Question: I have codeblocks installed on an HD, the compiler works fine. The reason its on an HD is because my school doesn't like people installing things onto the computers...
main.cpp works fine. If I coded everything in this I wouldn't run into any problems. The only problem is, if I add a class to the project I get several errors.

I touched the classes at all, they compile fine on my computer at home. Is it because the project is not saved in a proper directory/folder? I have a folder for the project inside the codeblocks folder on the HD, so it should be able to find the theclass.h and theclass.cpp files.
If main.cpp also didn't work, it would make more sense. But why is it that the new class won't work?
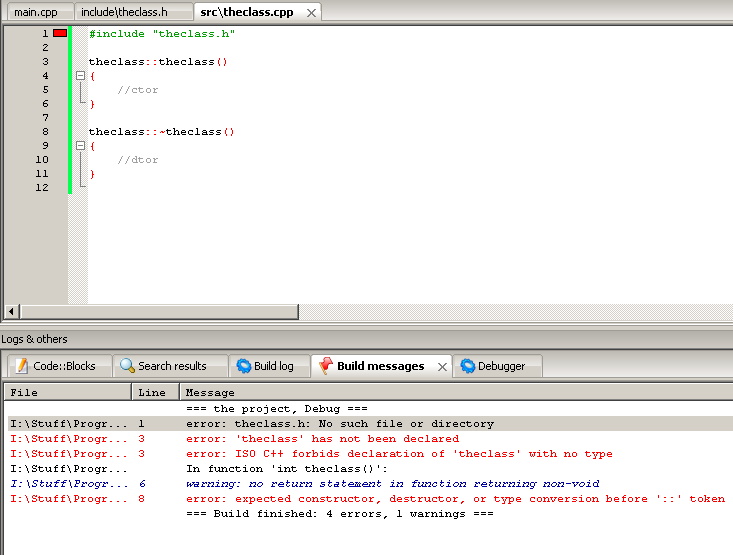
Answer: It looks like 'theclass.h' is in the 'include' directory, a sibling directory of 'src'. You should either get both files in the same directory, or use '#include "../theclass.h"' if you absolutely must keep the files where they are.